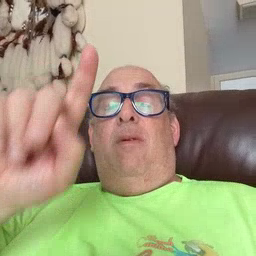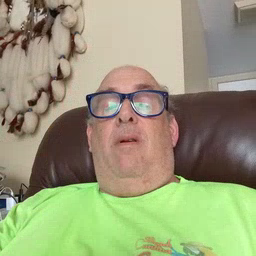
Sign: up